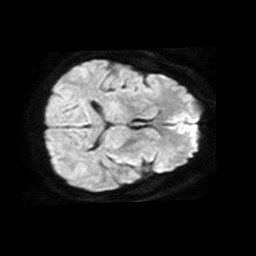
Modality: TRACE
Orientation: axial
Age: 52
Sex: female
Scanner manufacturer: philips
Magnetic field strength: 1.5 T
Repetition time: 4.814 s
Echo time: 0.07764 s